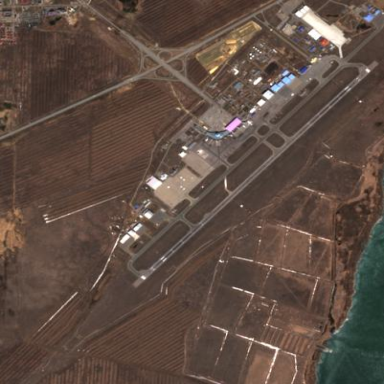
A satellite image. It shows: Apron at the airport.